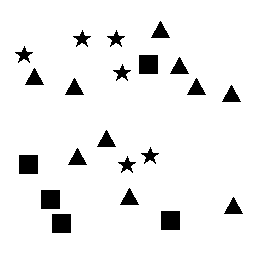
Squares: 5
Triangles: 10
Stars: 6
Total shapes: 21